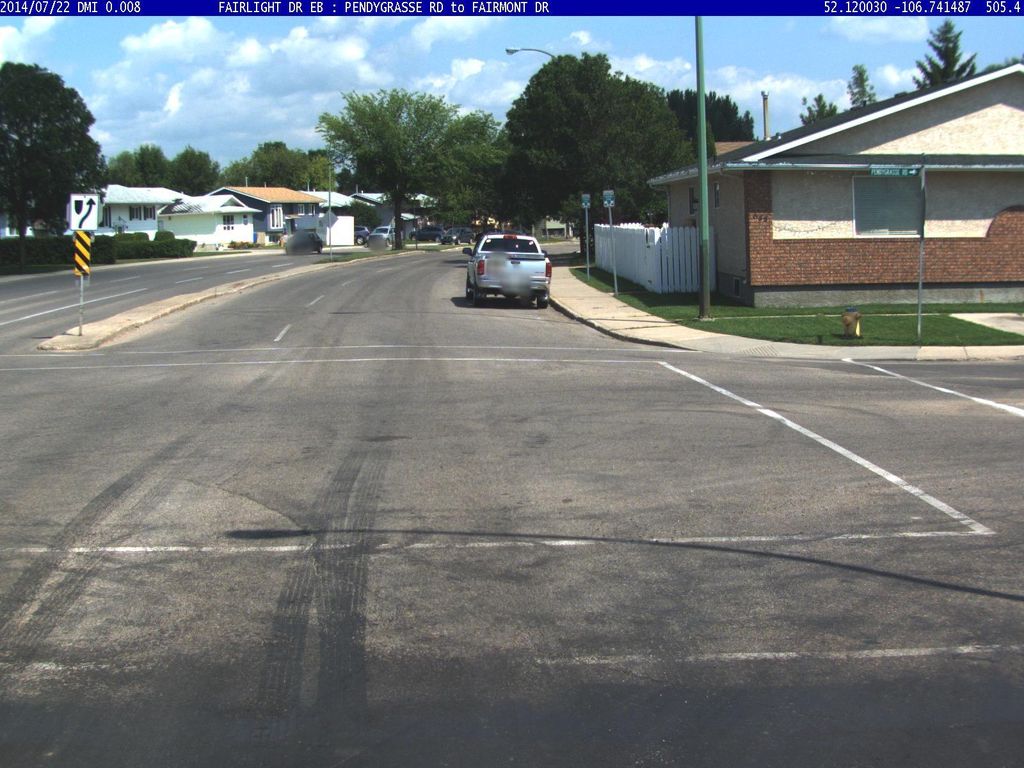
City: saskatoon